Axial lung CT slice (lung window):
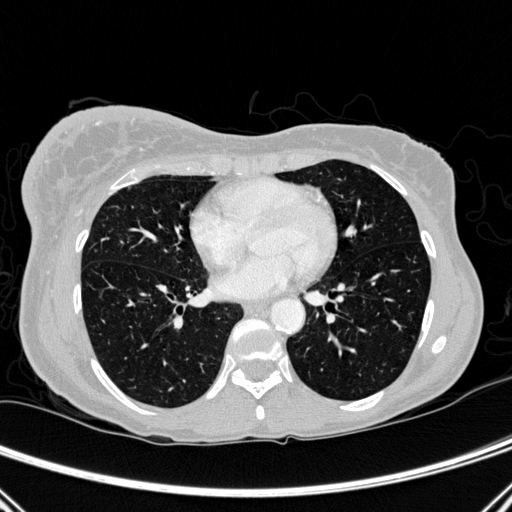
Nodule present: no